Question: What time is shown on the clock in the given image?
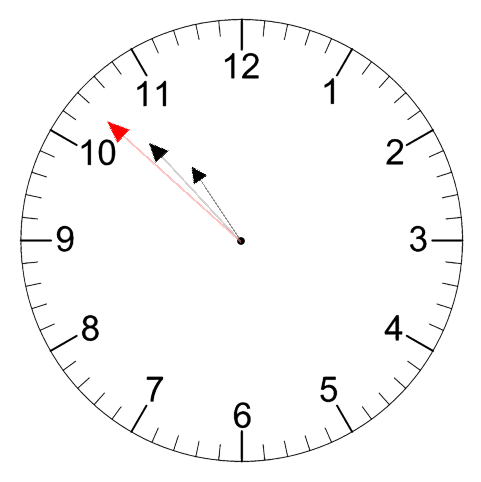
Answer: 10:52:52